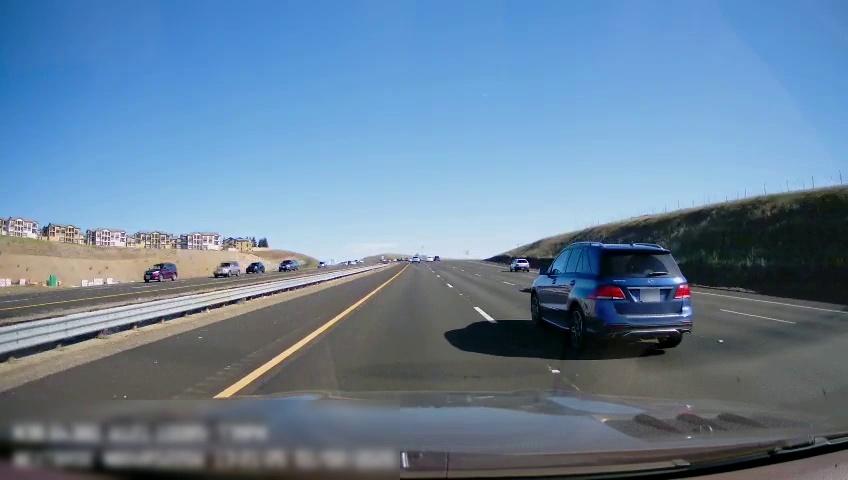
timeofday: Day
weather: Sunny
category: Drivable Space
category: Drivable Space
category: Vehicles | Car
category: Vehicles | SUV
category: Vehicles | SUV
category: Vehicles | SUV
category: Vehicles | SUV
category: Vehicles | Car
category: Vehicles | SUV
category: Lanes | Current Lane
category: Lanes | Current Lane
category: Lanes | Alternate Lane
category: Lanes | Alternate Lane
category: Lanes | Alternate Lane
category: Lanes | Opposite Lane
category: Lanes | Opposite Lane